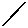
Label: line